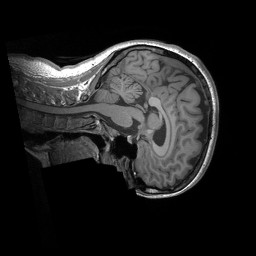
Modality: T1w
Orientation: sagittal
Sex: female
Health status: ill
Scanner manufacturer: siemens
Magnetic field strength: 3 T
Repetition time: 1.66 s
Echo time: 0.00254 s